Question: Why is it that the line numbers from methods decorated with '@ndb.tasklet' are not present in <URL>?
In our app we have a convention to include both a synchronous and an asynchronous version of functions, something like:
'''
def do_something(self, param=None):
return self.do_something_async(param=param).get_result()
@ndb.tasklet
def do_something_async(self, param=None):
stuff = yield self.do_something_else_async(stuff=param)
# ...
raise ndb.Return(stuff)
'''
...but even after setting 'appegnine_config.appstats_MAX_STACK' to something huge, and emptying 'appengine_config.appstats_RE_STACK_SKIP', still the reports in appstats will leave my application code the first time 'some_tasklet.get_result()' is called.
Here's an example from appstats:

The expanded stack frame at 'learn.get_list_of_cards_to_learn()' simply returns 'self.get_list_of_cards_to_learn_async().get_result()', which is a tasklet that in turn calls a bunch of other tasklets. However none of those tasklets are visible in appstats, all I see is 'ndb' internals.
I'm not sure how exactly 'ndb' is executing those decorators, but if I put a 'pdb' trace in one of them and run my test suite, I can see the stack frames all the way down to the 'pdb' line I put in the tasklet, so I don't understand why is that not there in appstats.
Some of the requests cause a large amount of RPC calls, but I'm not sure how to figure out which part of my app is making them, as I cannot trace it past the first tasklet in appstats.
Is there something maybe I need to fine-tune in 'appengine_config'?
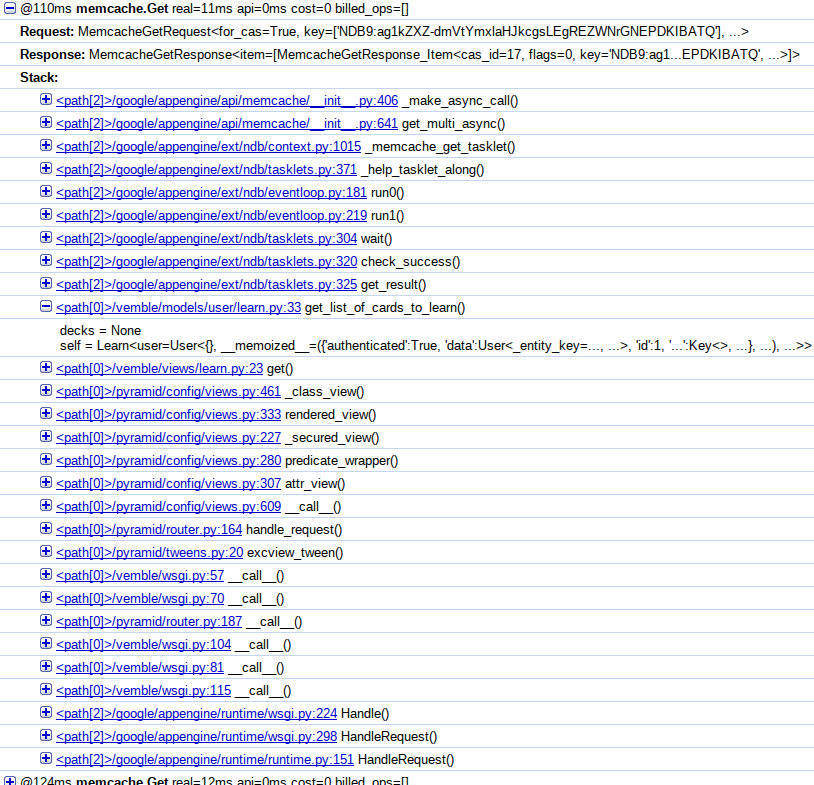
Answer: This has to do with the way tasklets are managed by NDB's scheduler. There's not much you can do about it.